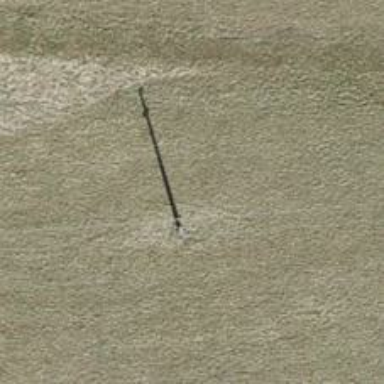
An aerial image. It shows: Power pole.